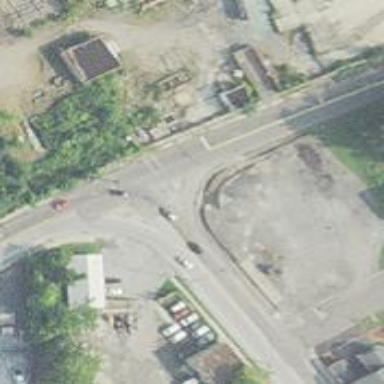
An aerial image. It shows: Uncontrolled road crossing.